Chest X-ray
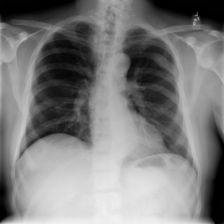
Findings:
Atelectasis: negative
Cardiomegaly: negative
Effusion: negative
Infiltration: negative
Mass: negative
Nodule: negative
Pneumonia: negative
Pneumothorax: negative
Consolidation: negative
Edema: negative
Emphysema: negative
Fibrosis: negative
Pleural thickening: negative
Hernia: negative